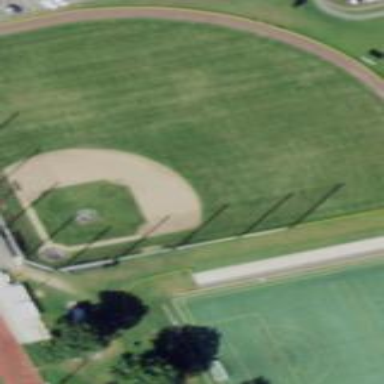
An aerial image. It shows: Baseball infield pitch ideal for playing baseball sports.